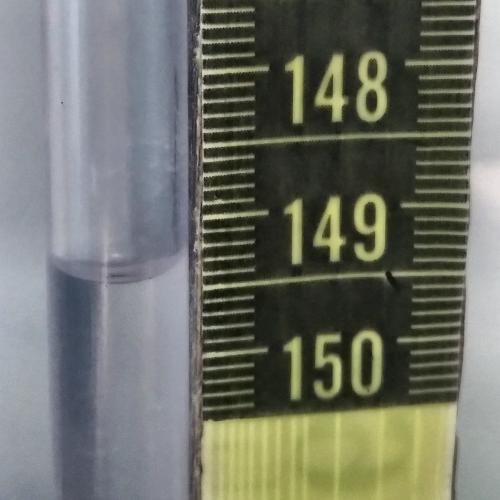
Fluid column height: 149.4 cm